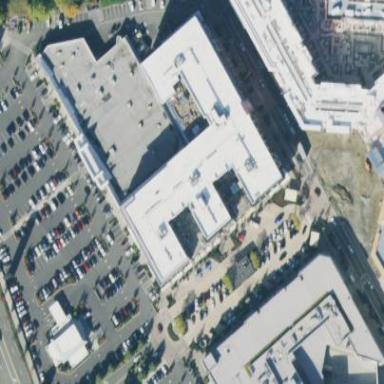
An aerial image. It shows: Retail building.